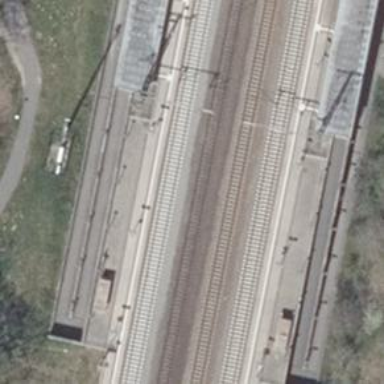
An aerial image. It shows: Public transport stop position along the railway.